Aerial crown-view tile of a tropical tree (Barro Colorado Island, Panama), acquired 20250414:
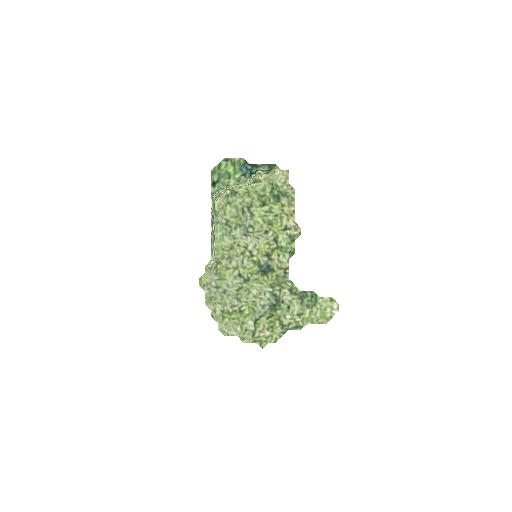
Species: Cecropia insignis
GBIF accepted scientific name: Cecropia insignis
Crown area: 23.019 m²